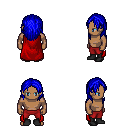
a pixel art fantasy rpg character, male body template, human, dark skin, red cape, red pants, blue long hairstyle, black shoes, four views (front, back, left, right), 2x2 character sprite sheet, small pixel art, hard edges, no anti-aliasing